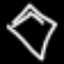
Label: diamond